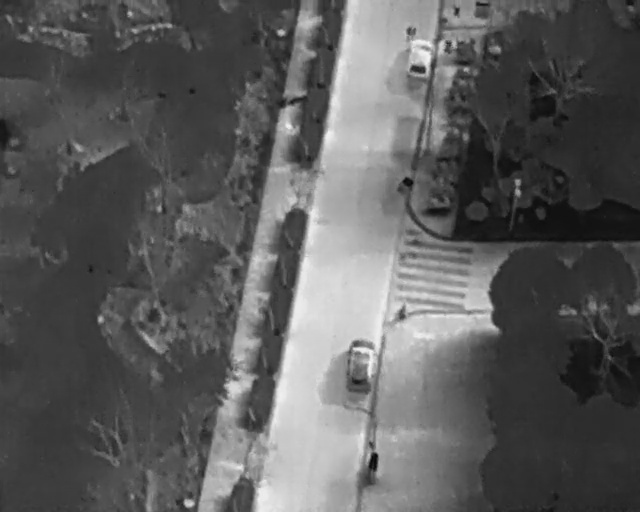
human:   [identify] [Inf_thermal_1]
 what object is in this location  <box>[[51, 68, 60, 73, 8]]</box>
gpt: <ref>1 medium car at the bottom</ref>